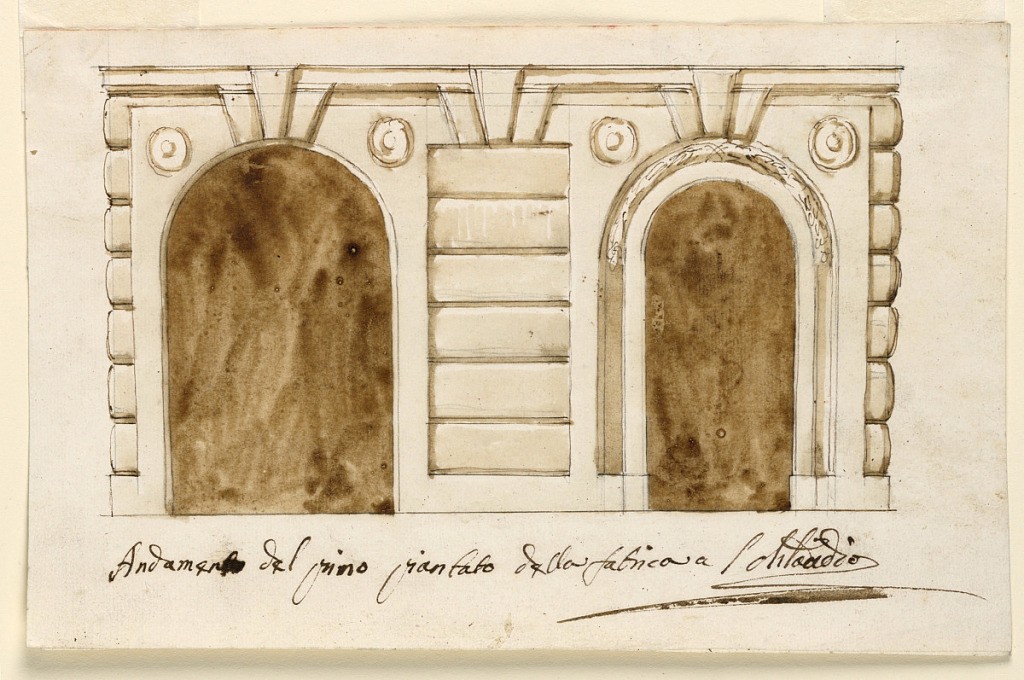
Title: Ground floor of a narrow structure
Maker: Giuseppe Barberi, Italian, 1746–1809
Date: ca. 1785
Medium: Pen and brown ink, brush and brown wash, graphite, red ink on off-white laid paper, lined
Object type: Drawing
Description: Two arched door openings, the right of which is narrower and more elaborately decorated than the left one. Caption: "Andamento dei primo piantato della fabrica a….(?)."